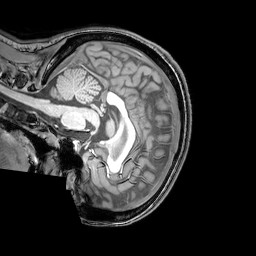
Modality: T1w
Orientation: sagittal
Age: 26
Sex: female
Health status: healthy
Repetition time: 0.081 s
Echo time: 0.037 s